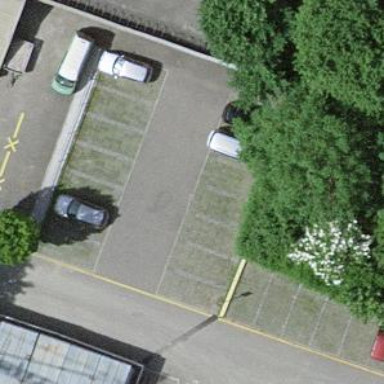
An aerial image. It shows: Unpaved parking area.